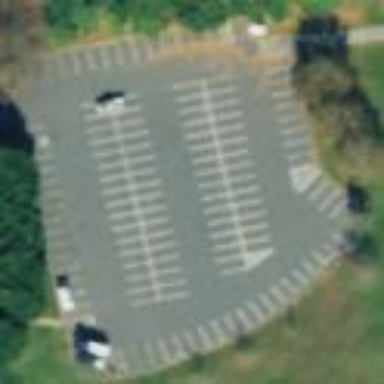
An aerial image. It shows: Parking area.